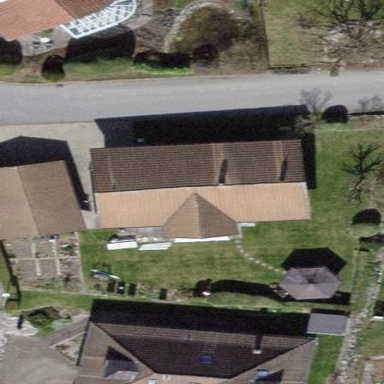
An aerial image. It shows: Simple house.